Field crop: maize
Growth stage: 1
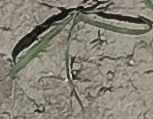
Species: sorghum